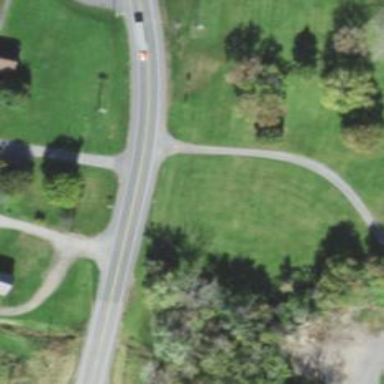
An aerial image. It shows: Disc golf tee.